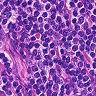
Metastatic tissue present: no